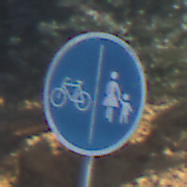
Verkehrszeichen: GetrennterRadUndGehwegRadwegLinks
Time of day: MorningAfternoon
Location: Outdoor (Nature)
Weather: Clear
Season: NotSpecified
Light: Natural